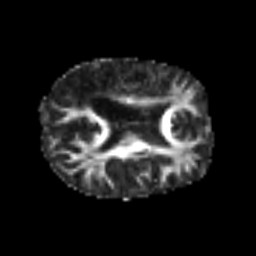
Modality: FA
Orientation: axial
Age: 69
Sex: female
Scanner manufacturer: siemens
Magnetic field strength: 3 T
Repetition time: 5.6 s
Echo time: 0.082 s